Interaction volume radius: 10 \u00c5
Interaction volume height: 10 \u00c5
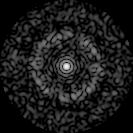
Disorder parameter: 0.831